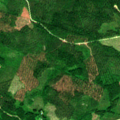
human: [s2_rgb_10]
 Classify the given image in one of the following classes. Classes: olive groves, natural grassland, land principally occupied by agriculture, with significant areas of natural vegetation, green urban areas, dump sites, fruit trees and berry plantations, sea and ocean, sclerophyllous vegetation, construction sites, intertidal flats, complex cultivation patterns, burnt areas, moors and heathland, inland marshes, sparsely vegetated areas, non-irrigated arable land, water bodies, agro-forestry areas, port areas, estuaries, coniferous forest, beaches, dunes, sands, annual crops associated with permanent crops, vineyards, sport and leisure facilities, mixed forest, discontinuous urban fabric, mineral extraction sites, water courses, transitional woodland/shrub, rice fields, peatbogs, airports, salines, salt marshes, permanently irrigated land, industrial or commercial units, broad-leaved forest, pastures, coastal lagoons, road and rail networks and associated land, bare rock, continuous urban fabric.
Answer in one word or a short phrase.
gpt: coniferous forest, mixed forest, transitional woodland/shrub